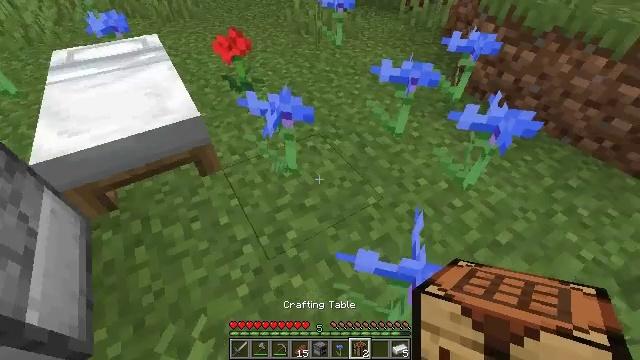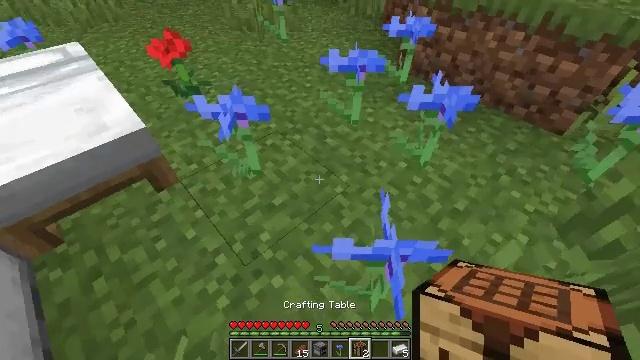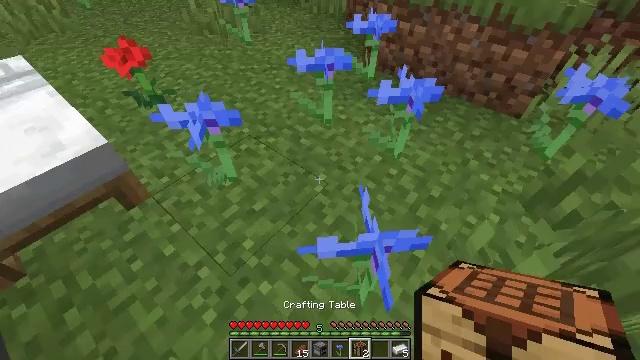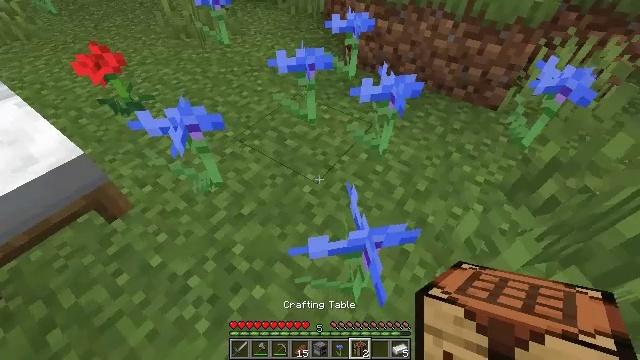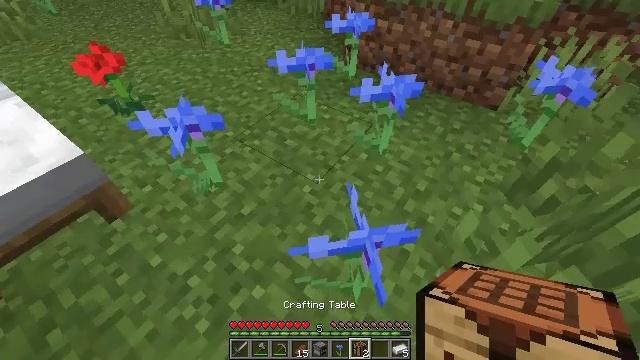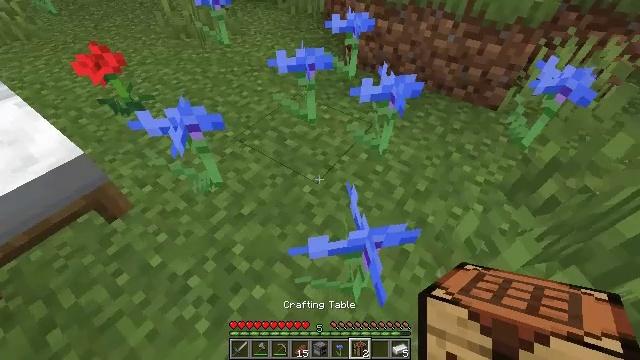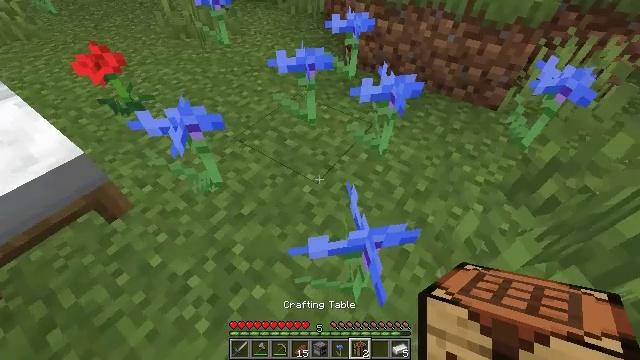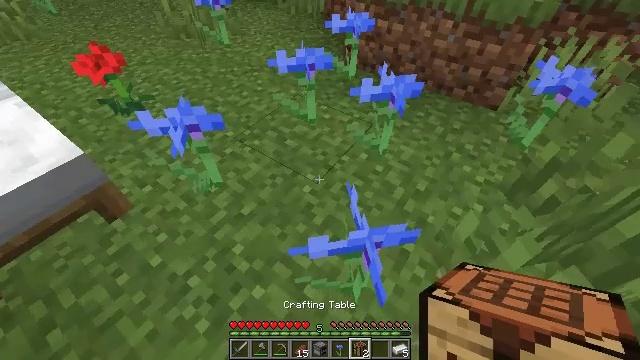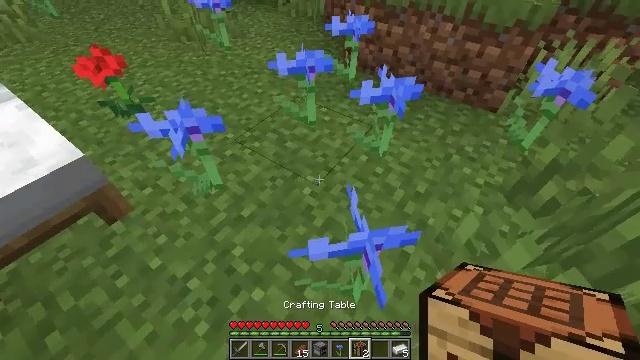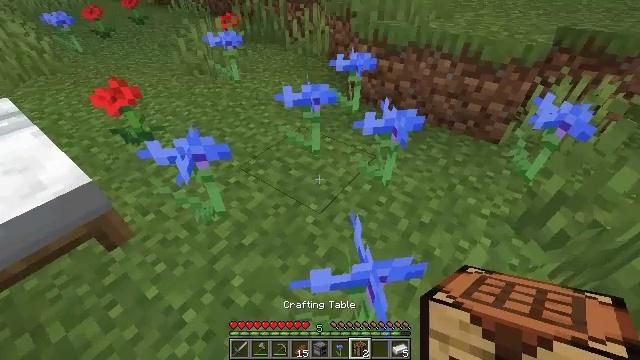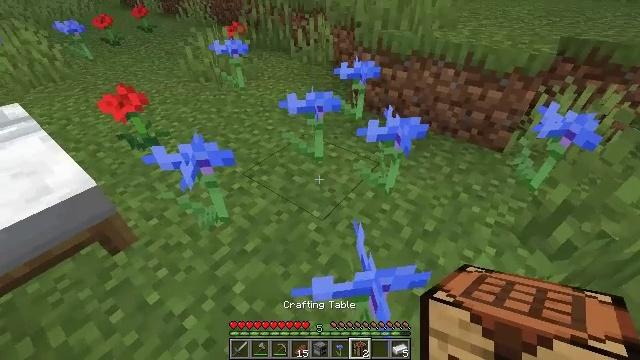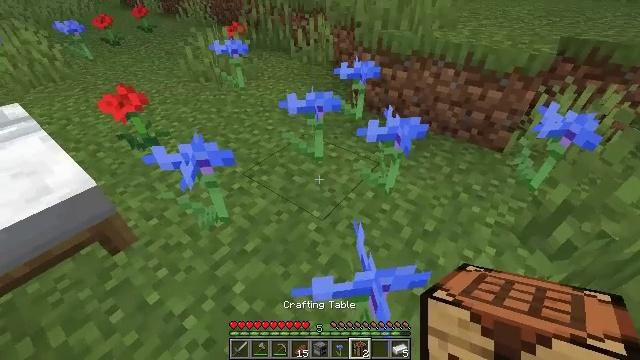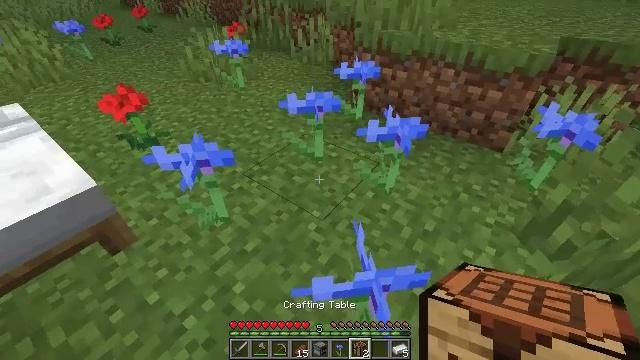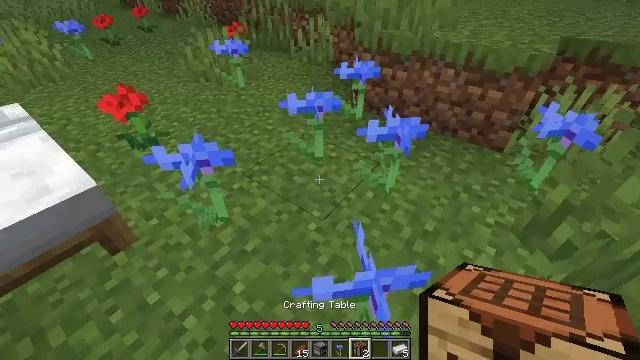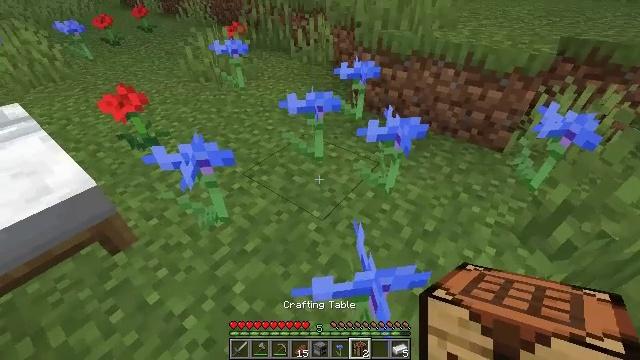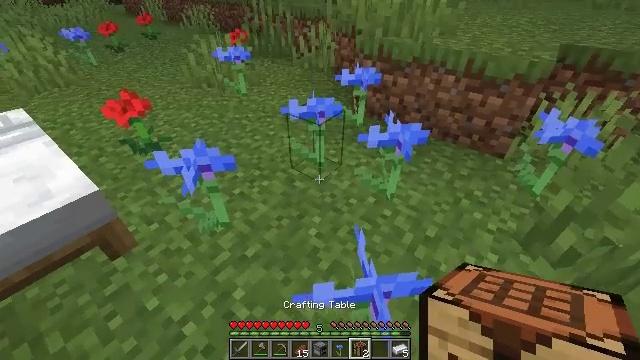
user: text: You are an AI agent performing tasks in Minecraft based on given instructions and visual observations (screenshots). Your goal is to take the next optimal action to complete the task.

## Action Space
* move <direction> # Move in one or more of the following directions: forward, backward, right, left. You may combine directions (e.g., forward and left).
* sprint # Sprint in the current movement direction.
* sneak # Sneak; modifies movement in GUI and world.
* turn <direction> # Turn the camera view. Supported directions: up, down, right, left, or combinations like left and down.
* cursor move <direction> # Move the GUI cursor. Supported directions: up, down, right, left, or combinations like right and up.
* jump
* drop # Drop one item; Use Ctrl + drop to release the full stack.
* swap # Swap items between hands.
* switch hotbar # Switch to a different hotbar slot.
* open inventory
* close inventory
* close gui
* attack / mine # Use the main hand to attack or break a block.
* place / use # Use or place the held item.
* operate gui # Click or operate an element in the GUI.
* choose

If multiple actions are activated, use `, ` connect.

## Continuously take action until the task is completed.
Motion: motion action
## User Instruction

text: Break the cornflower to collect it.
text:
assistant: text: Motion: turn right and down
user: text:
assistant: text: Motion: turn right
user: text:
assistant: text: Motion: turn right
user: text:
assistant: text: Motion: no_op
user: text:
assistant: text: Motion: use / place
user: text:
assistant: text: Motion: use / place
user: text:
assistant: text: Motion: use / place
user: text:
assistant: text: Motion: no_op
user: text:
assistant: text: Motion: turn left and up
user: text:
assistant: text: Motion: turn up
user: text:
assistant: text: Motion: use / place
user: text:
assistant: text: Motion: use / place
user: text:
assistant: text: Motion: use / place
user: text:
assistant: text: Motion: no_op
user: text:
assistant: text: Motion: turn up
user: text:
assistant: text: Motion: turn left and up
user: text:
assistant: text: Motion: turn up
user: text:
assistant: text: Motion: attack / mine
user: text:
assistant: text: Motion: attack / mine
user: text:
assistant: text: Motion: use / place
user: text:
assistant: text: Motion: use / place
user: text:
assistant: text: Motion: use / place
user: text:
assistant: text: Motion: no_op